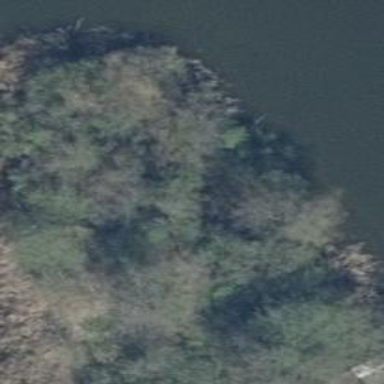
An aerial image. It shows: Swamp in wetland area.